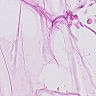
Metastatic tissue present: no